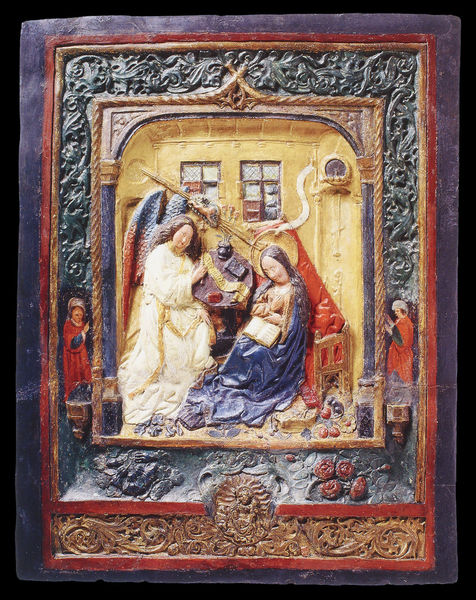
Titel: Verkündigung an Maria
Institution: Münster, Westfälisches Landesmuseum für Kunst und Kulturgeschichte
Schlagwörter: blau, blätter, flügel, mann, gelb, sitzen, blumen, bunt, fenster, frau, holz, kleid, raum, stuhl, säulen, tisch, zimmer, blüten, haus, obst, rosen, rot, muster, band, bibel, mensch, rahmen, gold, kind, engel, ranken, relief, farbig, farbe, baby, bank, blue, chair, men, people, red, religious, white, window, women, black, dress, figures, green, painting, portrait, robe, room, sit, table, wall, windows, woman, yellow, lesen, verzierung, stube, kammer, knie, schwanger, bad, buch, strahlen, koloriert, ranke, buchdeckel, heiligenschein, wood, flower, jesus, angel, heaven, stone, leder, light, side, heilig, maria, madonna, color, mother, ikone, sculpture, wings, virgin, verkündigung, door, reading, human, colors, shine, stifter, squares, rose, book, gabriel, long, long hair, fresco, humans, christian, mary, carving, christianity, saints, bible, biblical, pray, annunciation, raphael, wing, border, painted, snake, middle age, halo, tile, holy, virgin mary, carved, sculpted, intricate, kniehend, kinehend, immaculate, conception, anunncio, navitivity